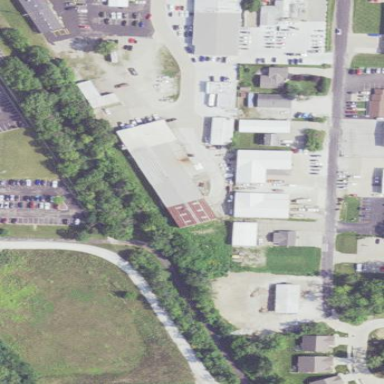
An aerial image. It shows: Commercial building.